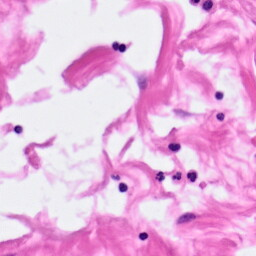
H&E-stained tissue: Pancreatic